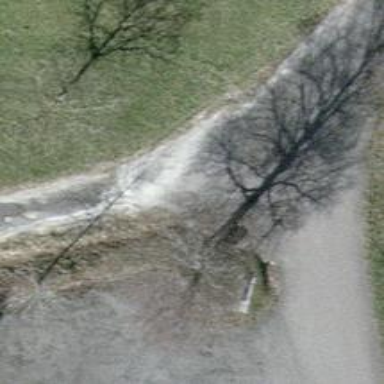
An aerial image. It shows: Bench.